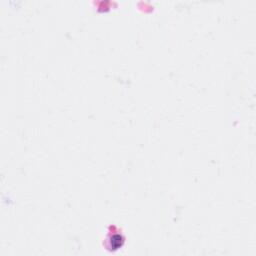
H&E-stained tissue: Kidney